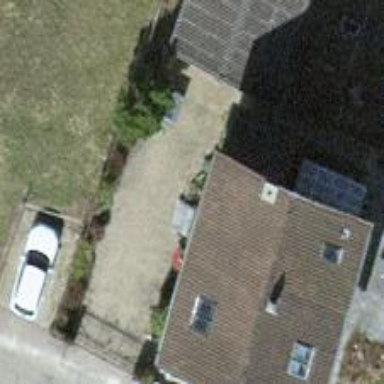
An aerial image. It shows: Simple house.